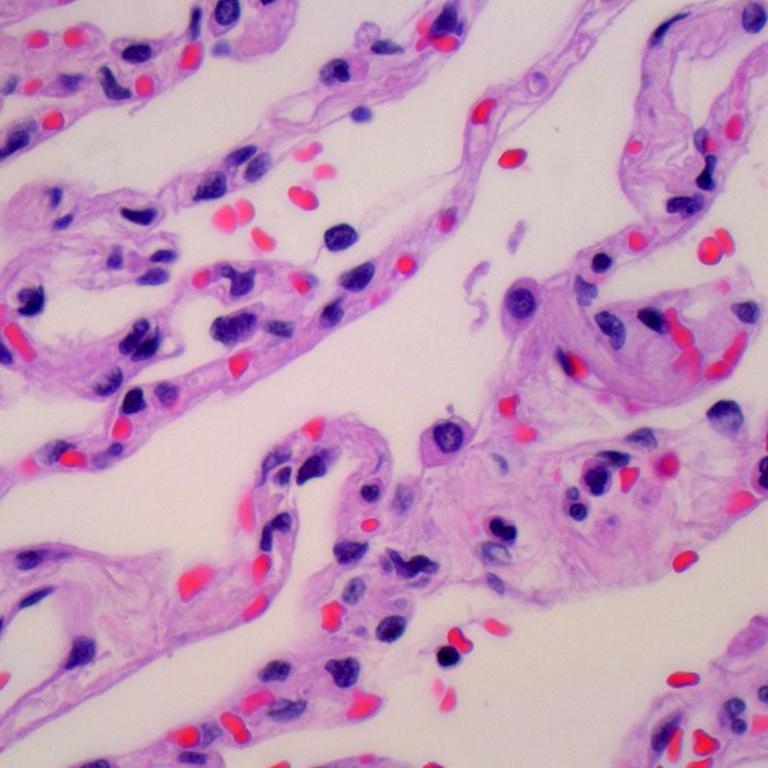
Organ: lung
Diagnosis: benign